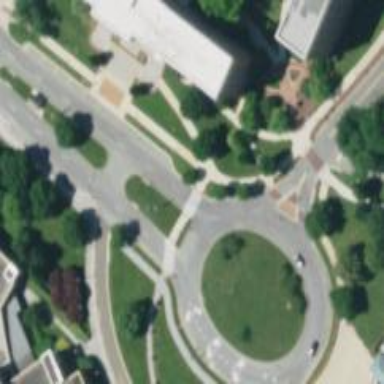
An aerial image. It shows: Unclassified road with asphalt surface leading to roundabout.